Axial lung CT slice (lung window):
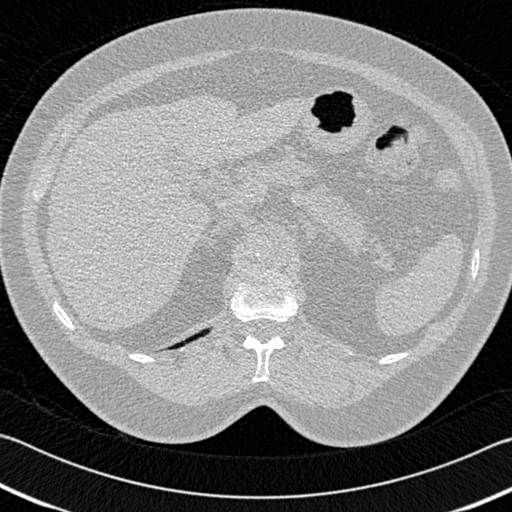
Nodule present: no